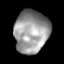
Tissue: lung
Cell type: Epithelial cells
Senescence score: 0.1998
Nuclear area (px): 1439
Mean DAPI intensity: 153.069